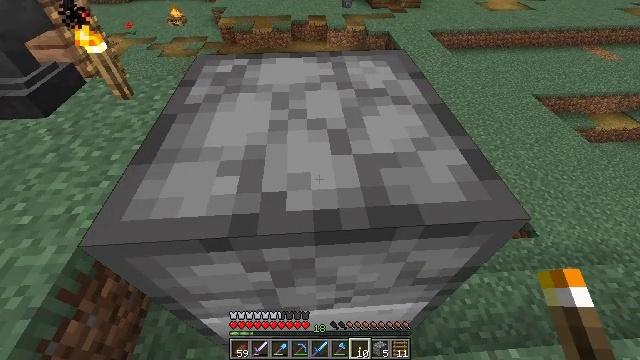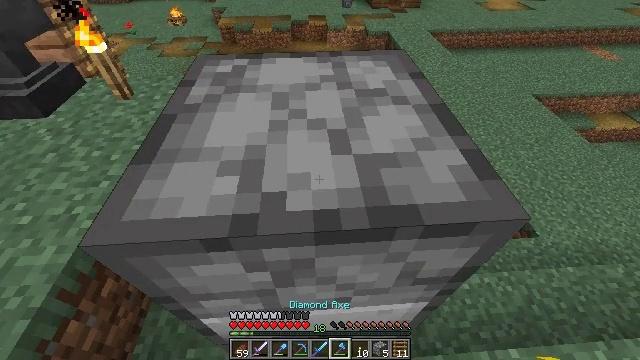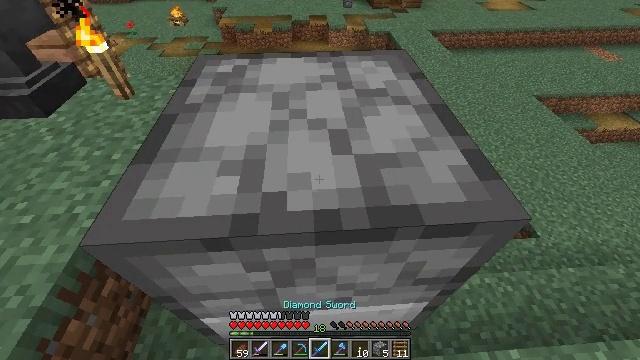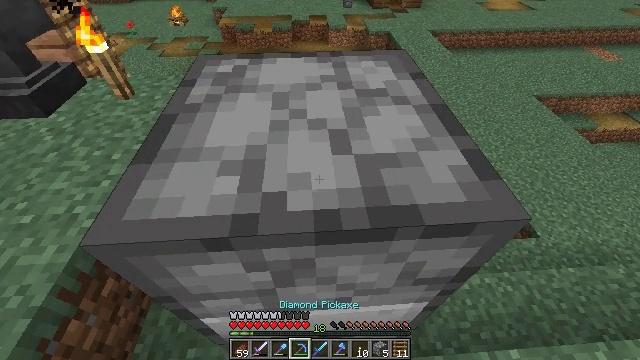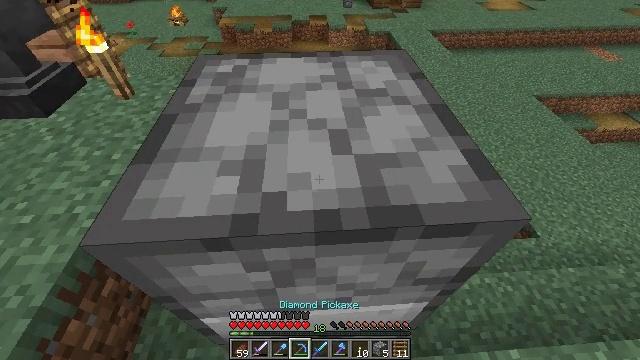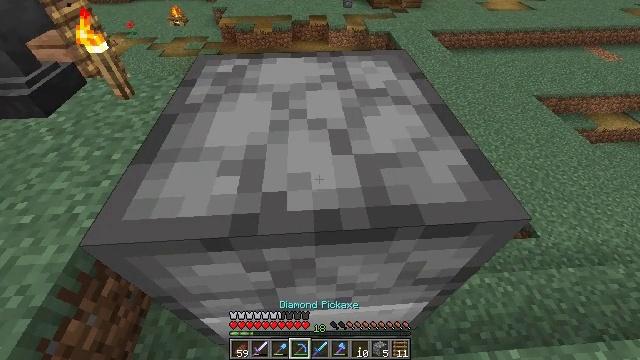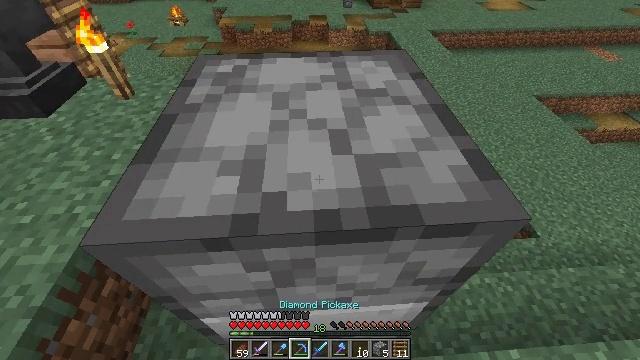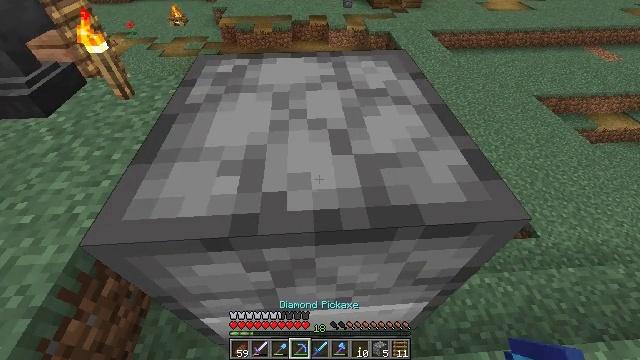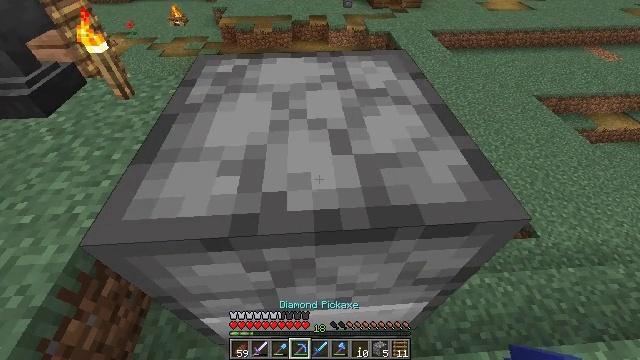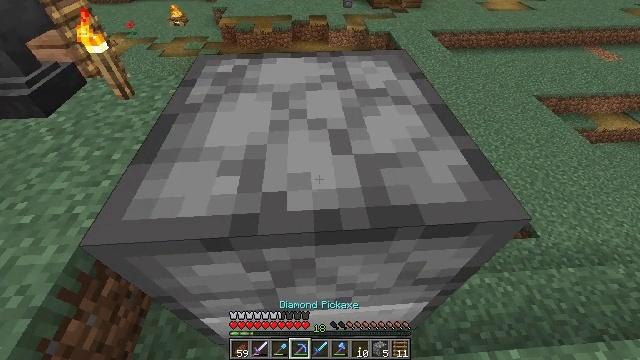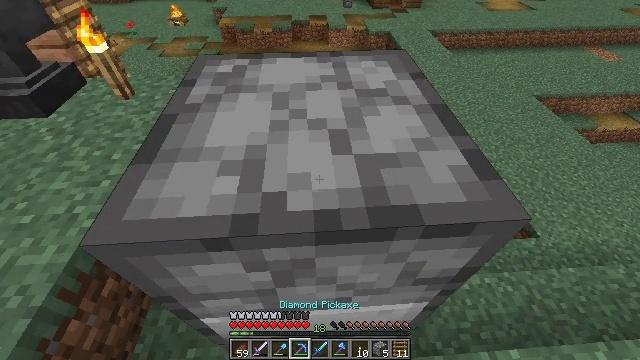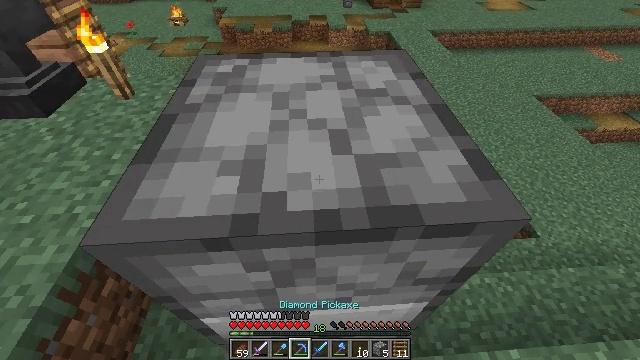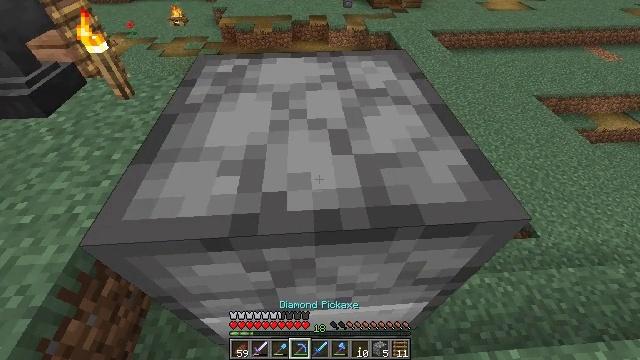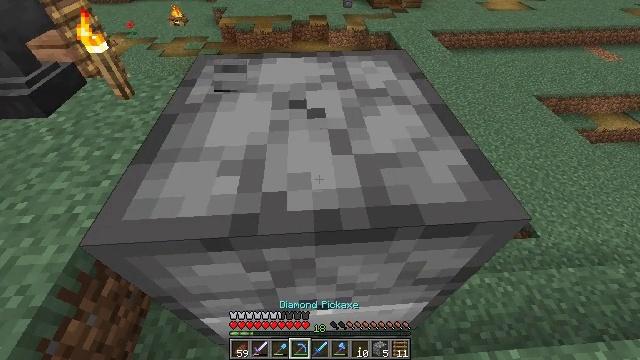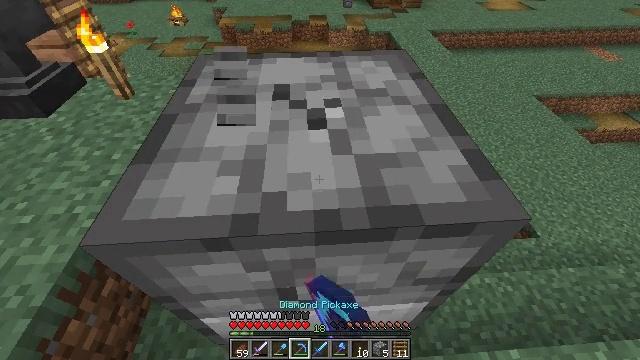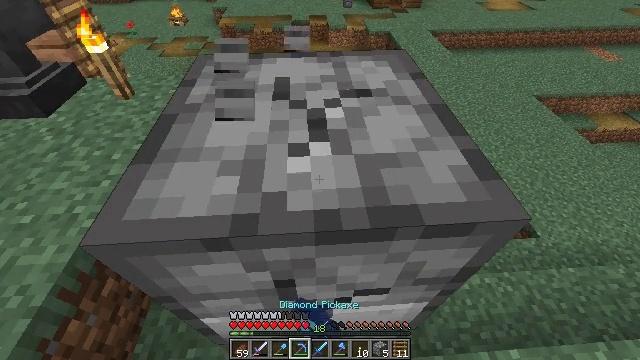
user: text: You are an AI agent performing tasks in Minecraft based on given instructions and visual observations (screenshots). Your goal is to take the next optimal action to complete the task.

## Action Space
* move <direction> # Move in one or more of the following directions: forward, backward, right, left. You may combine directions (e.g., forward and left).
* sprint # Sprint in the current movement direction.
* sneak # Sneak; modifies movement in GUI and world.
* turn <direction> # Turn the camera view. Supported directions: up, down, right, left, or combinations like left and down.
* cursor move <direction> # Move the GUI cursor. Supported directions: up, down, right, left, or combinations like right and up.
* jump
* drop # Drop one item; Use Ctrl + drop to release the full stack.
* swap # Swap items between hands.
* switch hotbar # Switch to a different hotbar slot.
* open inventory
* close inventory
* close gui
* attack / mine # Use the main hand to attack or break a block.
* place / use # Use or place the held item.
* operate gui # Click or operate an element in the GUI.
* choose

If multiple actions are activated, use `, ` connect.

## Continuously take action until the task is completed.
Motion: motion action
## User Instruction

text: Smash the furnace to retrieve it.
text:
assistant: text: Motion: no_op
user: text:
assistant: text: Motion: no_op
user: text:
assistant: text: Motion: no_op
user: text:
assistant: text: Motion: no_op
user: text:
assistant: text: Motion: no_op
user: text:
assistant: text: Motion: no_op
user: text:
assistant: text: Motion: no_op
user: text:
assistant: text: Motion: no_op
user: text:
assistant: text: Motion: no_op
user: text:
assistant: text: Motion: no_op
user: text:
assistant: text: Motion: no_op
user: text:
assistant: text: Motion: no_op
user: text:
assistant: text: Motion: attack / mine
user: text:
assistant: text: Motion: attack / mine
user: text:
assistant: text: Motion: attack / mine
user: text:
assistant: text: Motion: attack / mine
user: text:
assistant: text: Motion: attack / mine
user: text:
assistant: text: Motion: attack / mine
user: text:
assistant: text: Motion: attack / mine
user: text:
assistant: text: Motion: attack / mine
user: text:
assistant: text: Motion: attack / mine
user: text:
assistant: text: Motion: attack / mine
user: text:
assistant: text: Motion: attack / mine
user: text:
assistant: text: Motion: attack / mine
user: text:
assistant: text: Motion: attack / mine
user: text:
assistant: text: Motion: no_op